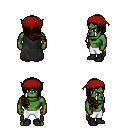
a pixel art fantasy rpg character, male body template, orc, green skin, black cape, white pants, brown right-swept hairstyle, red bandana, black shoes, four views (front, back, left, right), 2x2 character sprite sheet, small pixel art, hard edges, no anti-aliasing